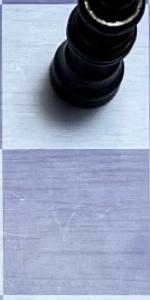
Label: Empty